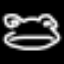
Label: frog